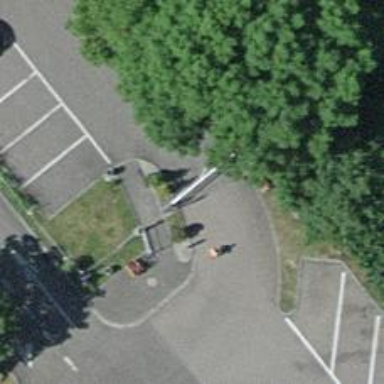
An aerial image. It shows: Lift gate barrier.